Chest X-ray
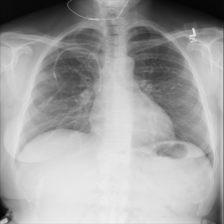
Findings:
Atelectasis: negative
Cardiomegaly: negative
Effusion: negative
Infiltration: negative
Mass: negative
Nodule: negative
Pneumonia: negative
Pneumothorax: negative
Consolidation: negative
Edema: negative
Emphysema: negative
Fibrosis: negative
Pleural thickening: negative
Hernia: negative